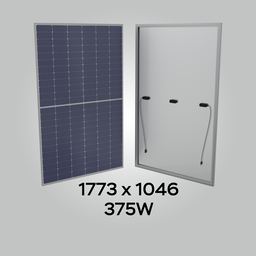
Label: electronics